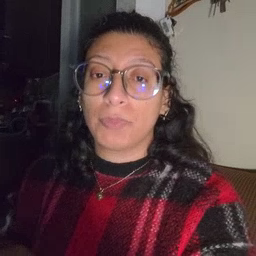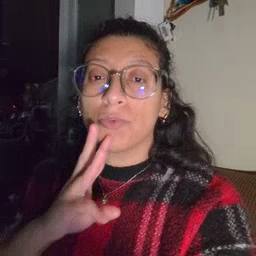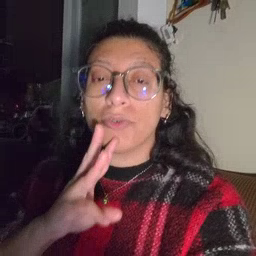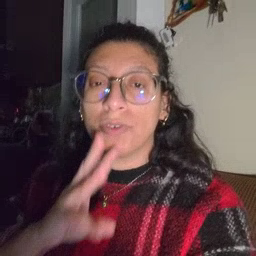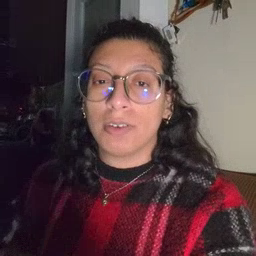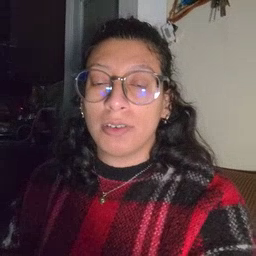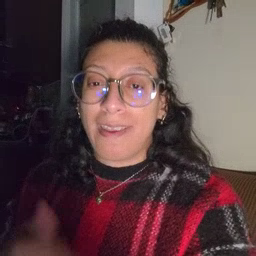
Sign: water